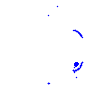
Particle: electron